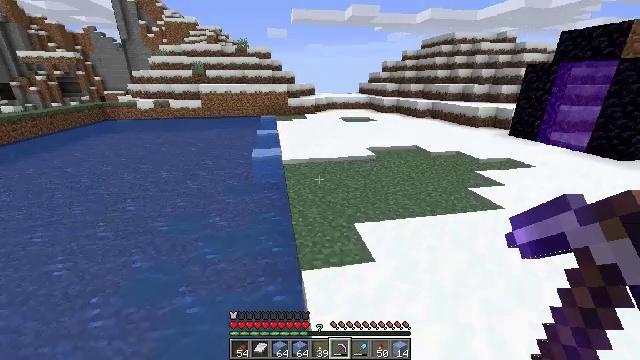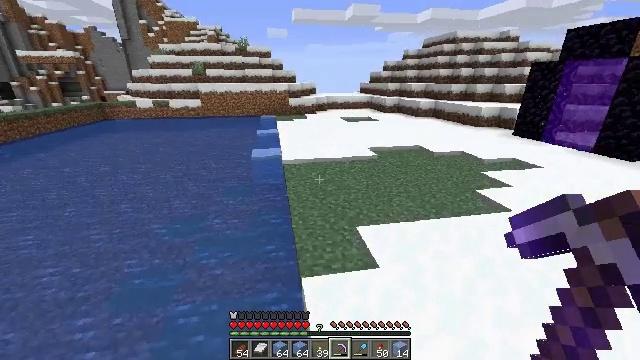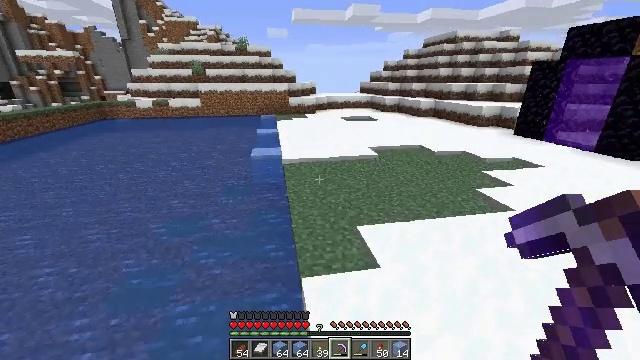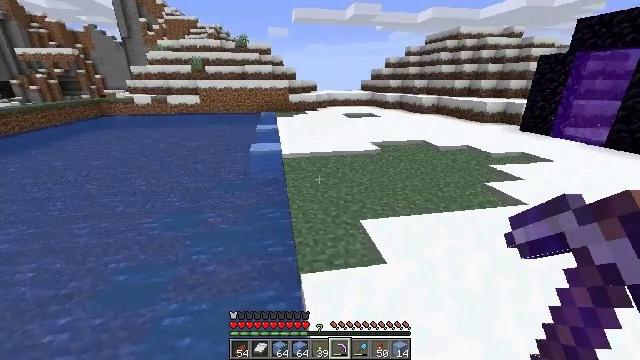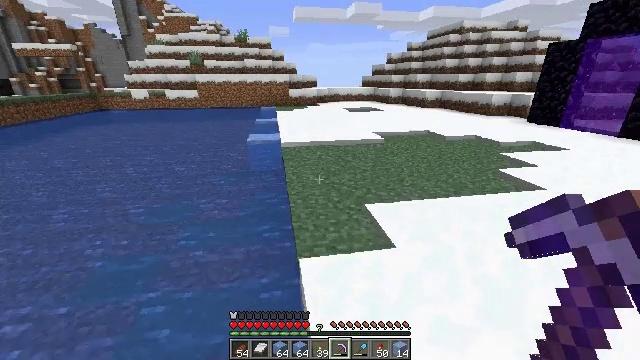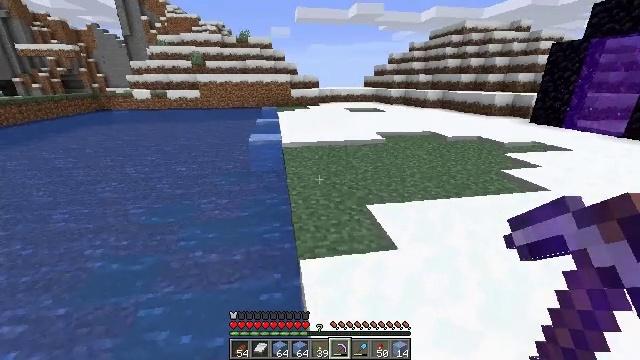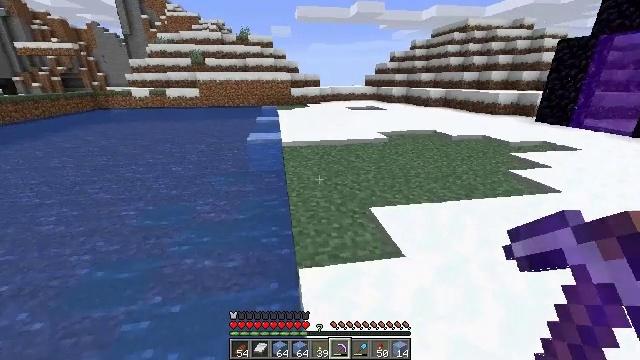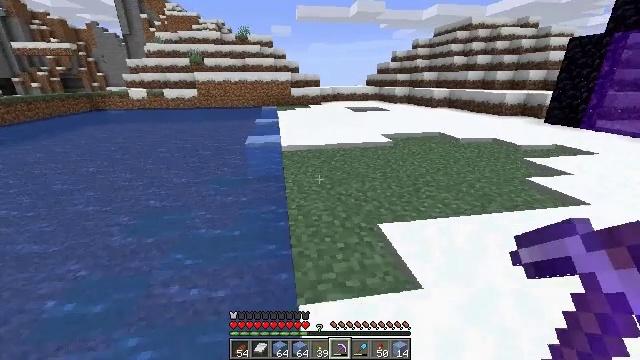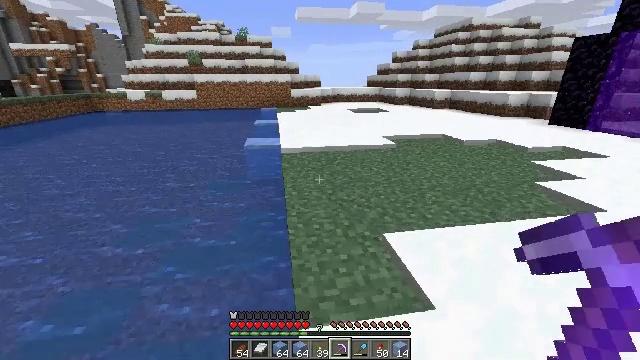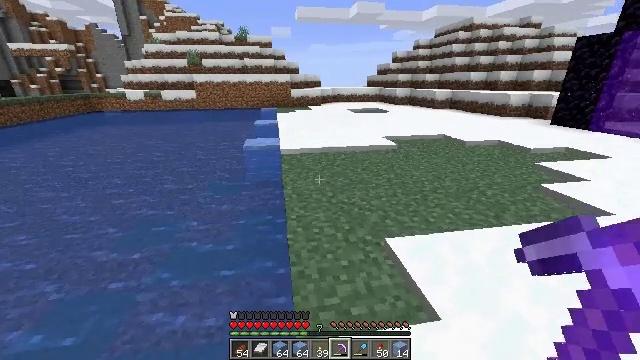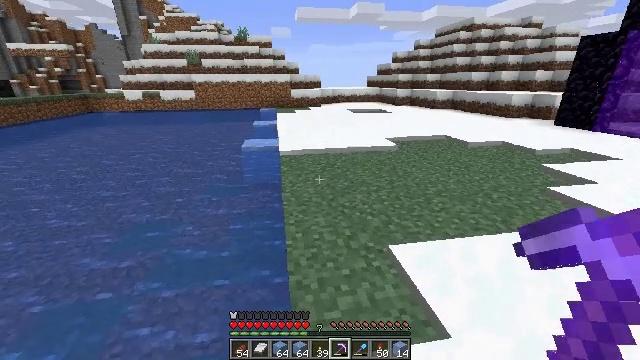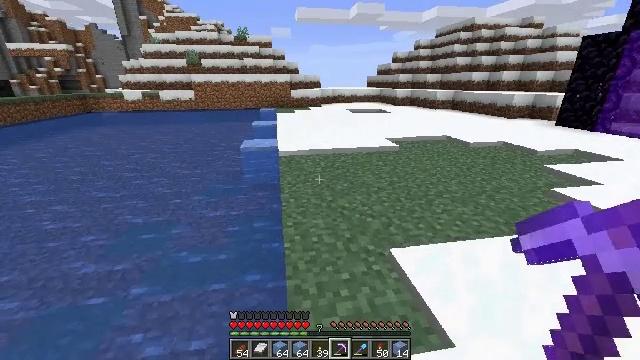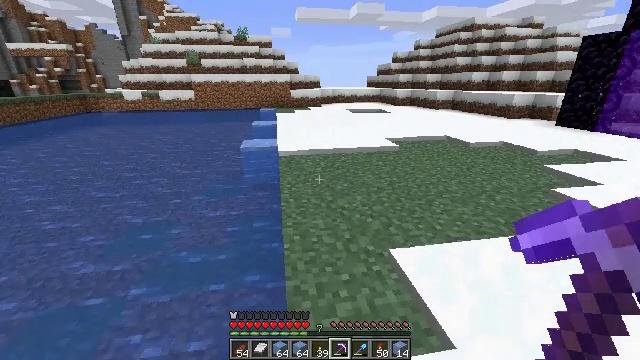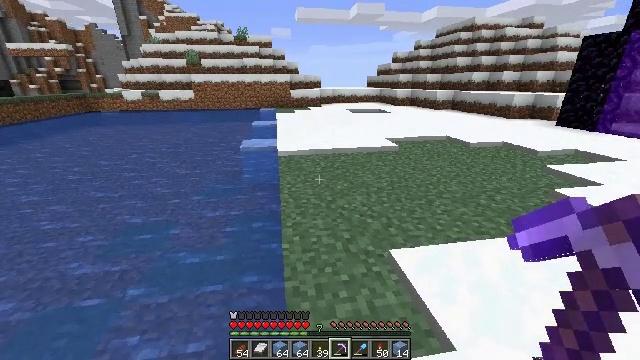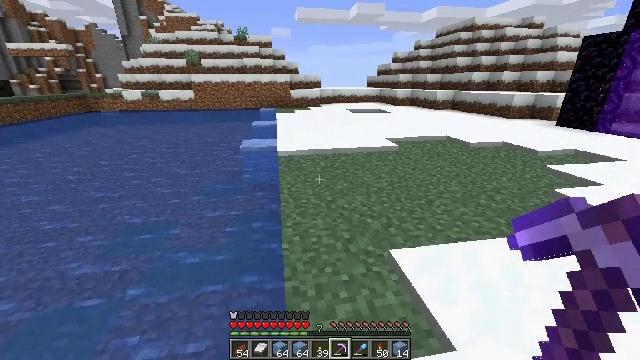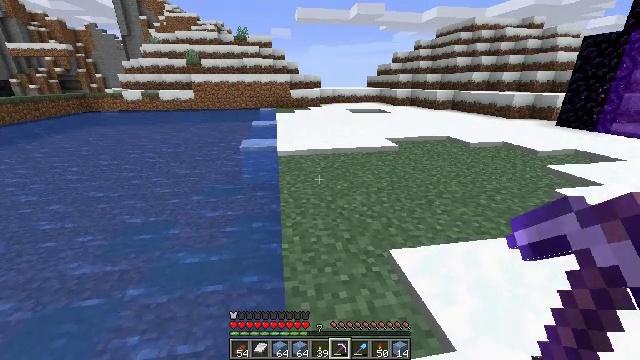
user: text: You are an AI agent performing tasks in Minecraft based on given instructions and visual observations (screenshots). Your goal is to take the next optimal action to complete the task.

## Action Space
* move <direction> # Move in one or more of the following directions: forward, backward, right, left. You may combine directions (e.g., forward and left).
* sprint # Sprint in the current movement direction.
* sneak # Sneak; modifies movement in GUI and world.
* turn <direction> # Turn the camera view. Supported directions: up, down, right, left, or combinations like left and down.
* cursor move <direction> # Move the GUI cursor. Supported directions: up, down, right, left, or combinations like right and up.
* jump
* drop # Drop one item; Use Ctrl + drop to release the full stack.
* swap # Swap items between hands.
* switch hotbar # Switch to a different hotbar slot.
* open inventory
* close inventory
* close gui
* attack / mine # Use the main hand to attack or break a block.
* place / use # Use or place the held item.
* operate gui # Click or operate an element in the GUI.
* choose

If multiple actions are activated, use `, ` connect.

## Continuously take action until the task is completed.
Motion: motion action
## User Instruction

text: Mine ice to use in an ice pathway.
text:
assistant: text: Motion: move forward
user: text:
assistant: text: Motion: move forward
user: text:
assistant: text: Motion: move forward
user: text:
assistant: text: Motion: move forward
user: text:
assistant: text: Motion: move forward
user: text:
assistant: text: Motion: move forward
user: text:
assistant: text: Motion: move forward
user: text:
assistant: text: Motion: move forward
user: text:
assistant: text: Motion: no_op
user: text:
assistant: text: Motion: no_op
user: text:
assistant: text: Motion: no_op
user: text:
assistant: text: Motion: no_op
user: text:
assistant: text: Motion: no_op
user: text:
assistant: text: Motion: no_op
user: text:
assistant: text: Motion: no_op
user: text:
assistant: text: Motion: no_op
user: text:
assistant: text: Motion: no_op
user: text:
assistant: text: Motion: no_op
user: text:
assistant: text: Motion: no_op
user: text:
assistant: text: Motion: no_op
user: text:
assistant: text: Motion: no_op
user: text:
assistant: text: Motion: no_op
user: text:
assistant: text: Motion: no_op
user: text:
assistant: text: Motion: no_op
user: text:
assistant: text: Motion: no_op
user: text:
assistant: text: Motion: no_op
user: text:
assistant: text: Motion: no_op
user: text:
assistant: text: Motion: no_op
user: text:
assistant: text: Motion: no_op
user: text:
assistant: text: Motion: no_op